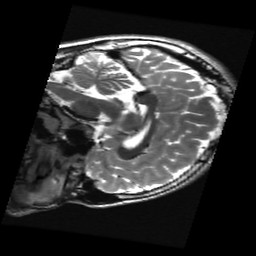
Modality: T2w
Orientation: sagittal
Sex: male
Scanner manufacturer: ge
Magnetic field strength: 3 T
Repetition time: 5 s
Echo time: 0.1012 s